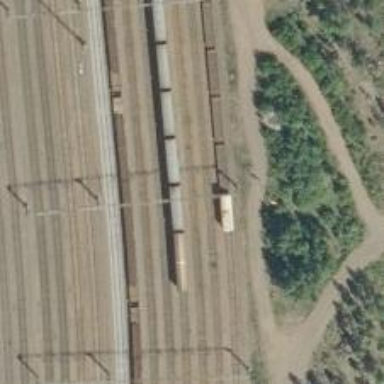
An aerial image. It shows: Rail yard with electrified contact lines for railway operations.